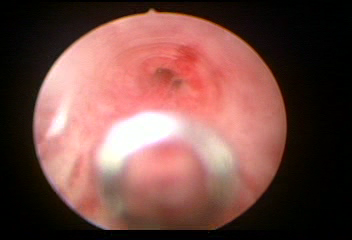
Modality: WLC
Class: Normal mucosa
Bladder cancer association: No